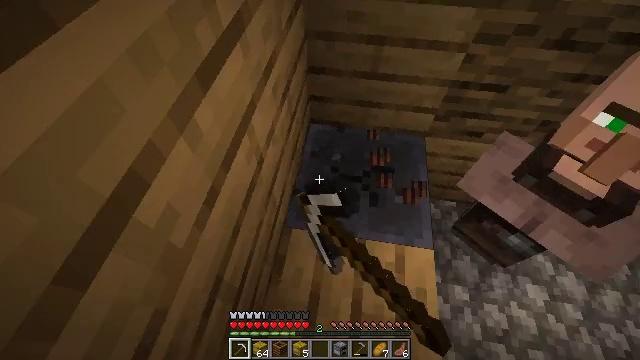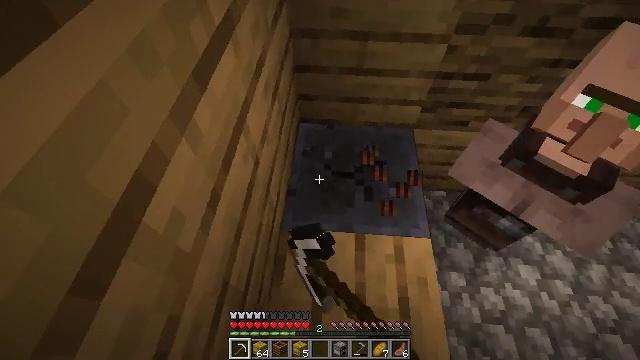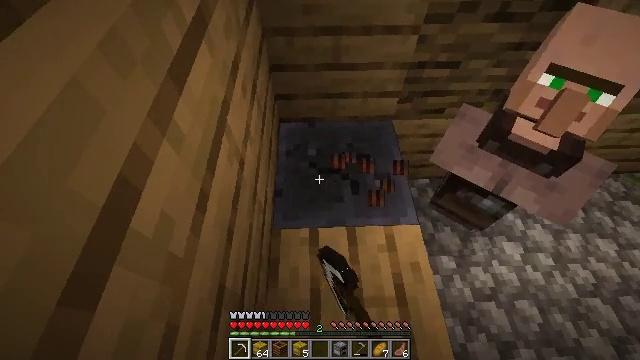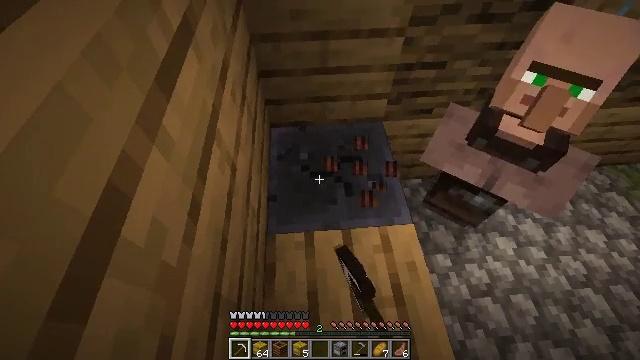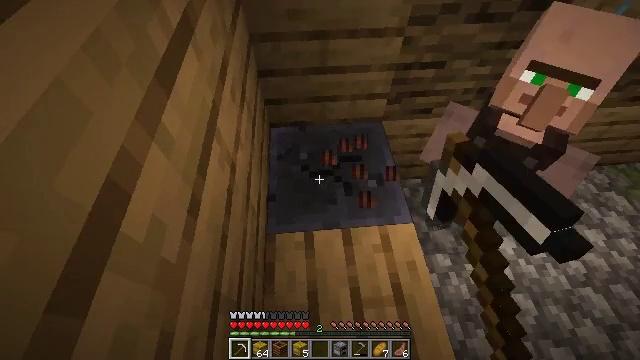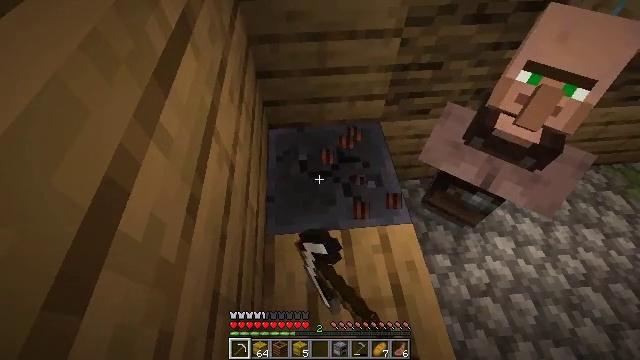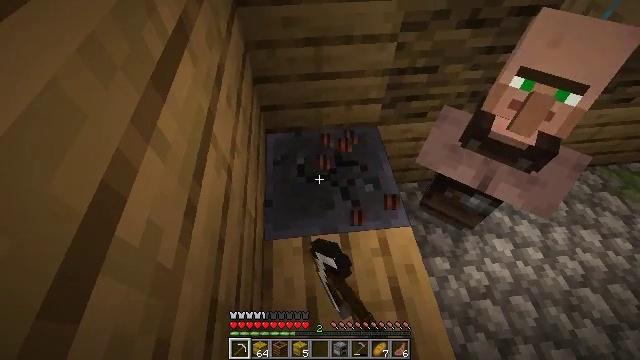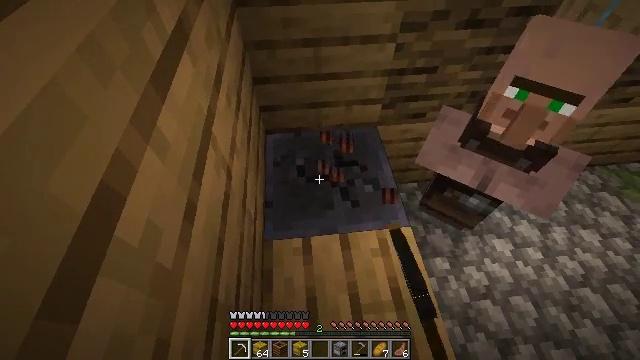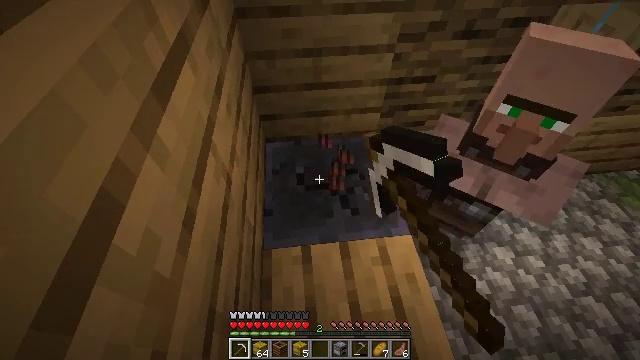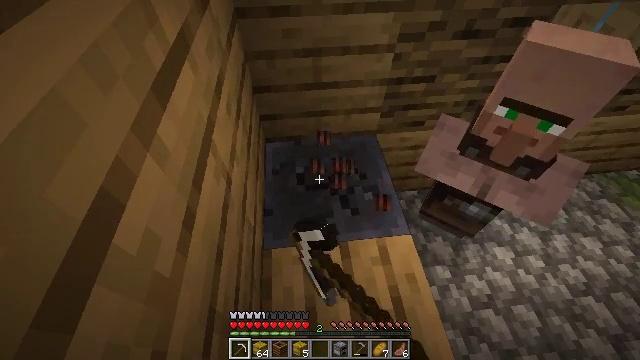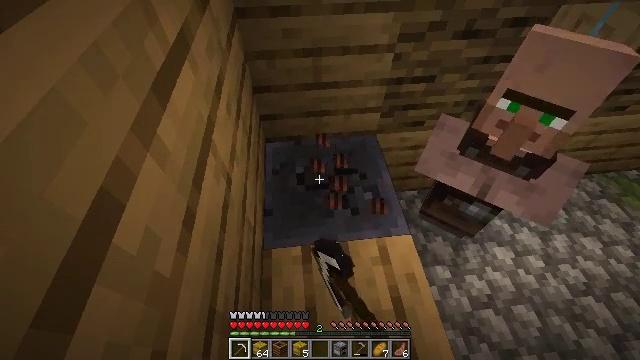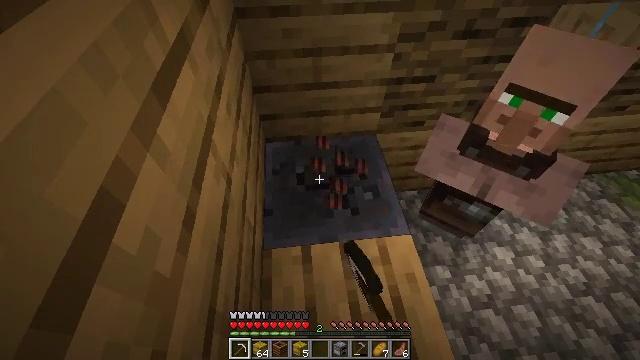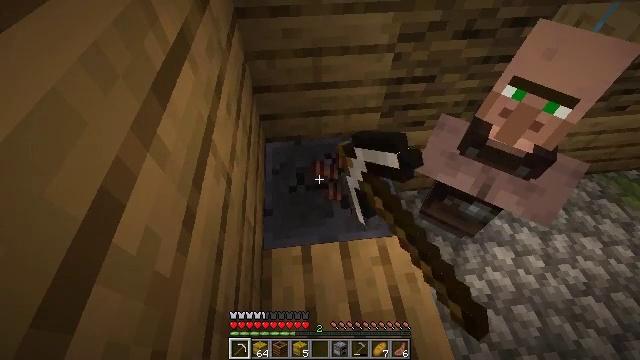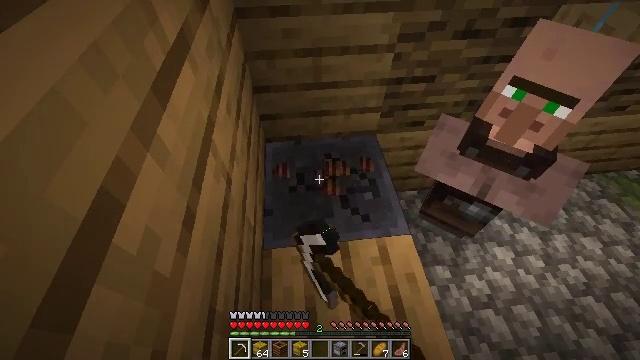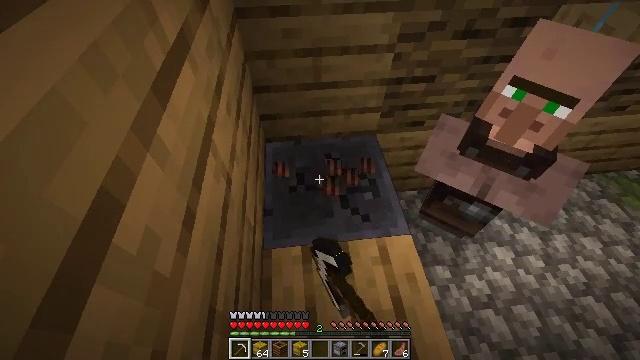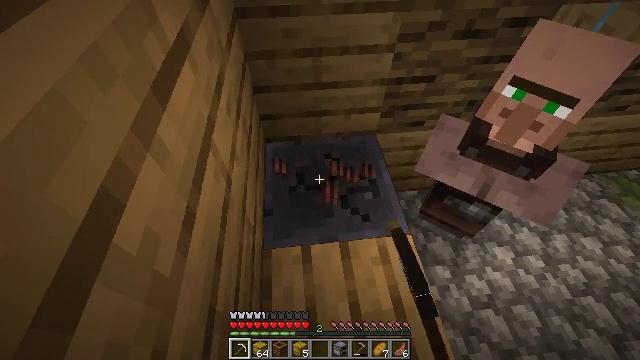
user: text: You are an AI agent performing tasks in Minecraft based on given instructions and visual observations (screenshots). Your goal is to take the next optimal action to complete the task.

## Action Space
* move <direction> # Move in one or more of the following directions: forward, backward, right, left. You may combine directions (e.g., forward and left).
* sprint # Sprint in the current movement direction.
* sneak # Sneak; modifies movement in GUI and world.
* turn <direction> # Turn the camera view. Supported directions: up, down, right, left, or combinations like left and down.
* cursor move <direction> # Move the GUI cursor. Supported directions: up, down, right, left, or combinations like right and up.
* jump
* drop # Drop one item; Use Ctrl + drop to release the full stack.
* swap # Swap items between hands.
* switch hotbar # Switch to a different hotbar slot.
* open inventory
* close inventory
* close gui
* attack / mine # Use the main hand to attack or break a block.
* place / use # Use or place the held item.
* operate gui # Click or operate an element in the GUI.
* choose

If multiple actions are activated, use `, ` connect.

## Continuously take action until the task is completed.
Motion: motion action
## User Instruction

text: Gather the smithing table into your inventory.
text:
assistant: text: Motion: turn right, attack / mine
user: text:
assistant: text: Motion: turn right, attack / mine
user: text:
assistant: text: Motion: turn right, attack / mine
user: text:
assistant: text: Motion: attack / mine
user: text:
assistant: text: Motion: attack / mine
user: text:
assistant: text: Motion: attack / mine
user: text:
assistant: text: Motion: attack / mine
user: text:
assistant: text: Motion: turn up, attack / mine
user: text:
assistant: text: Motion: attack / mine
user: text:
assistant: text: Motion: attack / mine
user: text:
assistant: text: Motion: attack / mine
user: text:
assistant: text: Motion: attack / mine
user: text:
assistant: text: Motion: attack / mine
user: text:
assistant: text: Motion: attack / mine
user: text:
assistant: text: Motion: attack / mine
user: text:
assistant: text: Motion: attack / mine
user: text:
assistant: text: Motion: attack / mine
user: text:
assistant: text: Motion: attack / mine
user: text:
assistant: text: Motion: attack / mine
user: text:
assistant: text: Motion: attack / mine
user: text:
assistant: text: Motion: attack / mine
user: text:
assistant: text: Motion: attack / mine
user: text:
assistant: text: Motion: attack / mine
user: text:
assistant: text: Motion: attack / mine
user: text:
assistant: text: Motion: attack / mine
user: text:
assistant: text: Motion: attack / mine
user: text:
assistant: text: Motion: attack / mine
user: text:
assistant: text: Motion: attack / mine
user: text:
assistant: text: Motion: attack / mine
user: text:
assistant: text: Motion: attack / mine